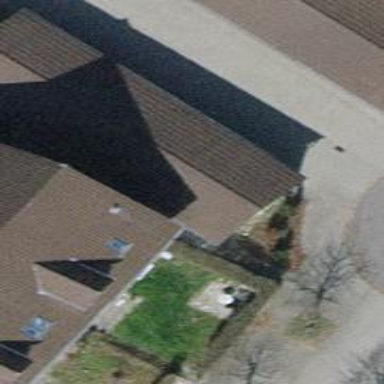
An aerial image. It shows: View of roof of building.